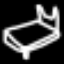
Label: bed